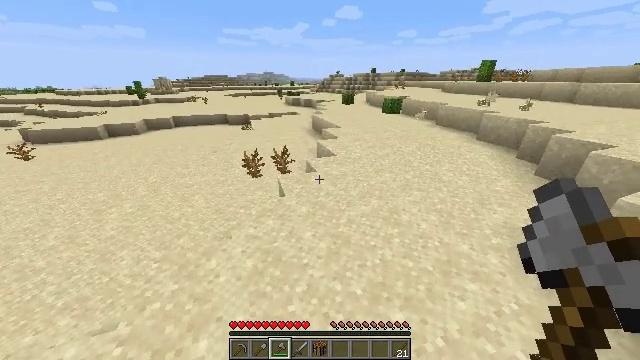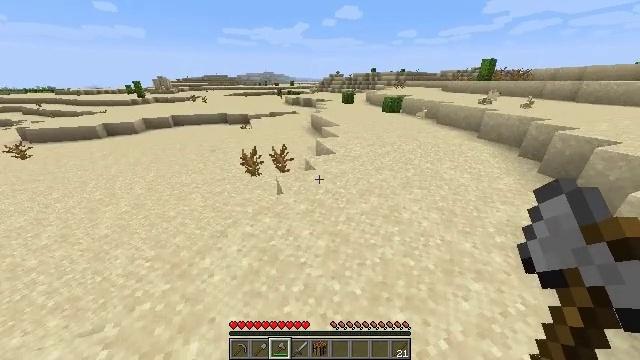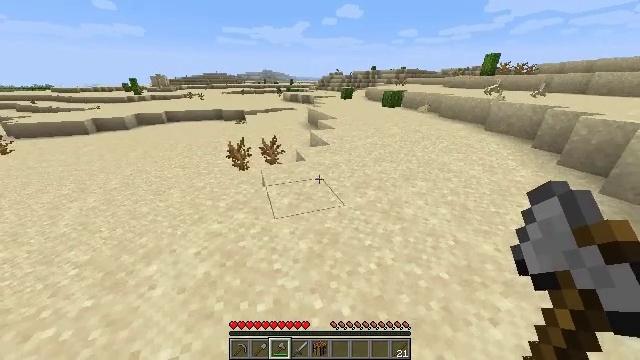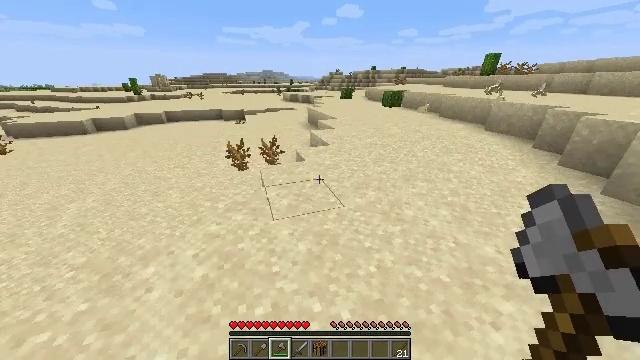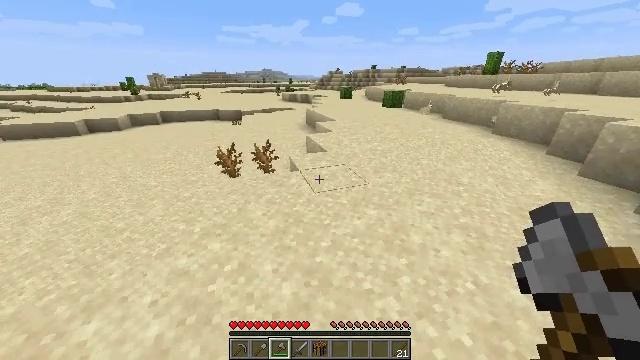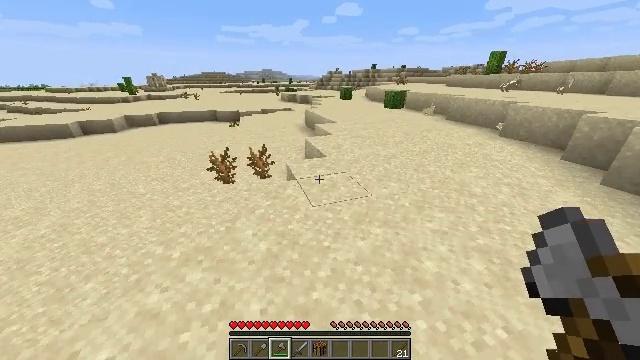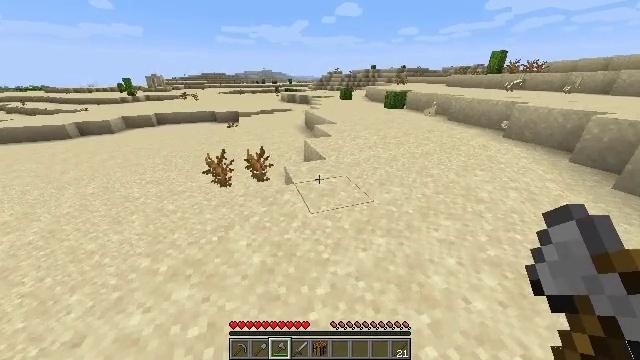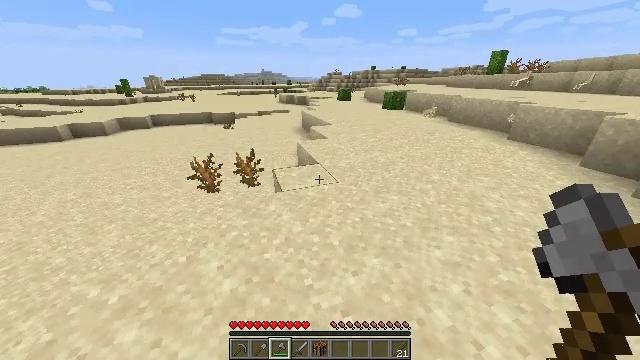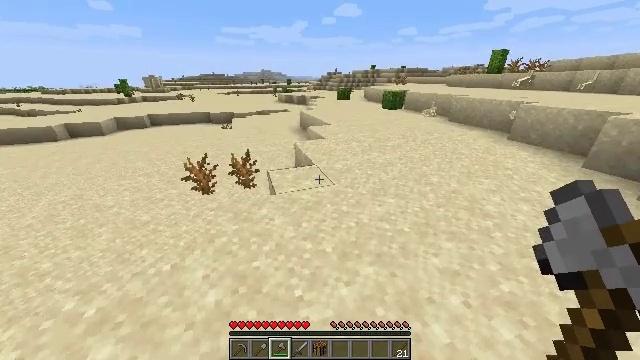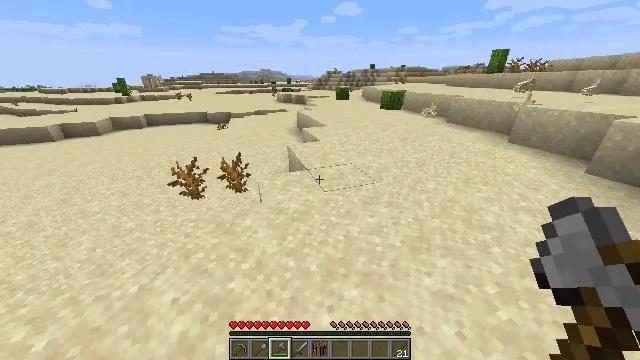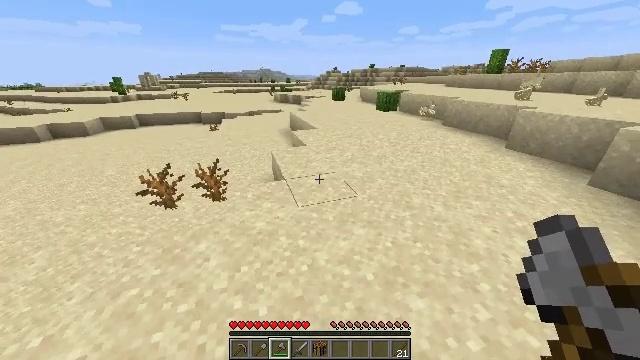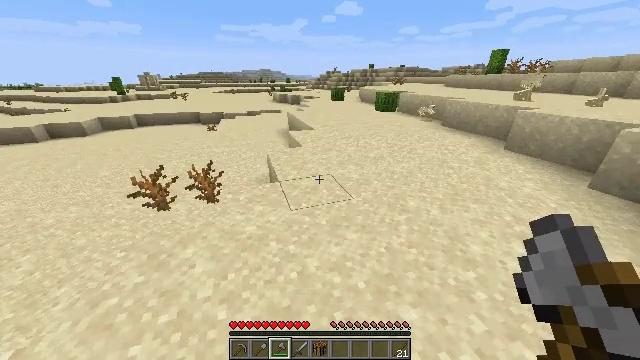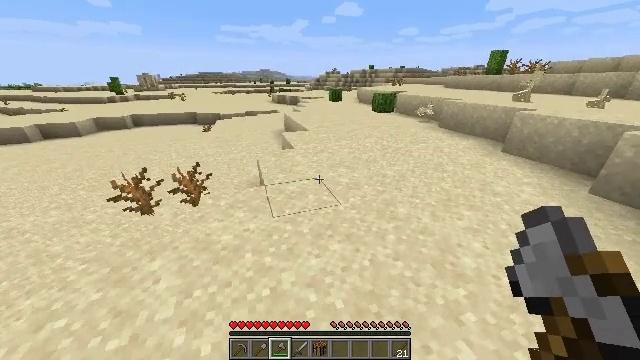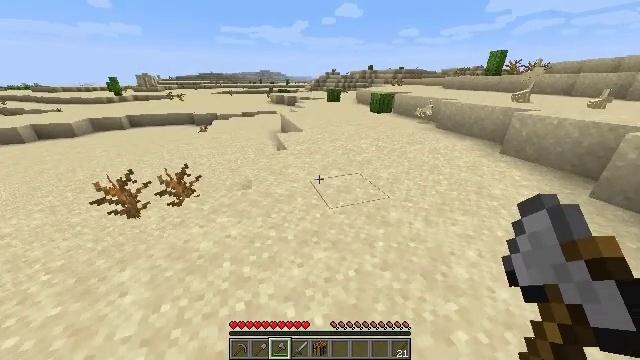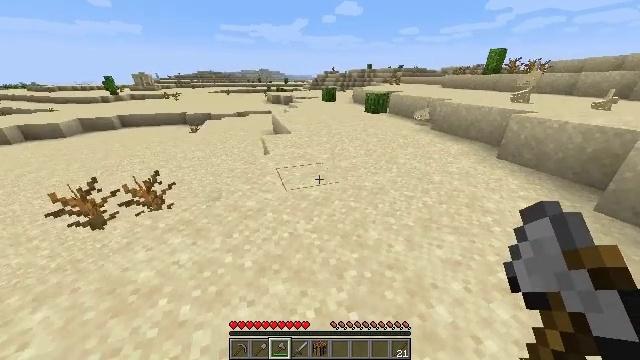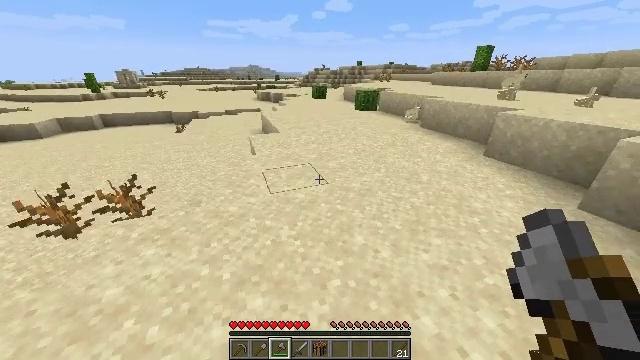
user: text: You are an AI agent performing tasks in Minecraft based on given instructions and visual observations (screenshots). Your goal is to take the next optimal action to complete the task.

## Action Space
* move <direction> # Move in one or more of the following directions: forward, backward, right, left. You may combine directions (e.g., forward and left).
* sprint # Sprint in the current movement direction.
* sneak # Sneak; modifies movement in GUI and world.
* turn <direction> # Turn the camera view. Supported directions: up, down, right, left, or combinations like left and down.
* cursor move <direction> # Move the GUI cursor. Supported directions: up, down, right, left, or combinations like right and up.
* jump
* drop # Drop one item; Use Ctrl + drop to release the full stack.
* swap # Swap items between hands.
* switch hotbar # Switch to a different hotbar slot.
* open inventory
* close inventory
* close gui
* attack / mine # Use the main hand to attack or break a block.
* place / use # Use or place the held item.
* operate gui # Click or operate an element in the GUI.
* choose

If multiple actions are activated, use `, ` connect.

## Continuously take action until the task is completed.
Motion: motion action
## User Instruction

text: Gather hay blocks from the farm.
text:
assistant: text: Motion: move forward, sprint
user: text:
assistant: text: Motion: move forward, sprint
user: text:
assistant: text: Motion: move forward, sprint
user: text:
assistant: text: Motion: move forward, sprint
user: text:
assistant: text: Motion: move forward, sprint
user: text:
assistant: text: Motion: move forward and move right, sprint
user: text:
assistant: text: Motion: move forward and move right, sprint
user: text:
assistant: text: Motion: move forward and move right, sprint
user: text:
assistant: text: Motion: move forward and move right, sprint
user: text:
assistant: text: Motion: move forward and move right, sprint
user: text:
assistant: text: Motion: move forward and move right, sprint
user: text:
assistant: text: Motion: move forward and move right, sprint
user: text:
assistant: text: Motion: move forward and move right, sprint
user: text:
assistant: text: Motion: move forward and move right, sprint
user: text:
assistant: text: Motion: move forward and move right, sprint, turn right
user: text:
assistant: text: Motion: move forward and move right, sprint, turn right
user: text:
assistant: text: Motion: move forward and move right, sprint, turn right
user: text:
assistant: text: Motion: move forward and move right, sprint, turn right
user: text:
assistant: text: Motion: move forward and move right, sprint, turn right
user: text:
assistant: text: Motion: move forward and move right, sprint, turn right
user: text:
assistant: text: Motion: move forward and move right, sprint, turn right, jump
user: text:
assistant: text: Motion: move forward and move right, sprint, jump
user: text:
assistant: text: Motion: move forward and move right, sprint, jump
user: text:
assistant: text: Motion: move forward and move right, sprint, jump
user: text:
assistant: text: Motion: move forward and move right, sprint, jump
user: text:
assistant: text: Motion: move forward and move right, sprint, jump
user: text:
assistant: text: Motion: move forward and move right, sprint, jump
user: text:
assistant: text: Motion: move forward and move right, sprint, jump
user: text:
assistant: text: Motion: move forward and move right, sprint, turn right, jump
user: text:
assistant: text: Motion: move forward and move right, sprint, turn right, jump